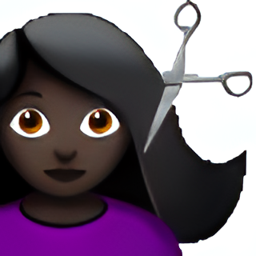
Name: haircut
Emoji: 💇🏿
Group: People & Body
Sub-group: person-activity